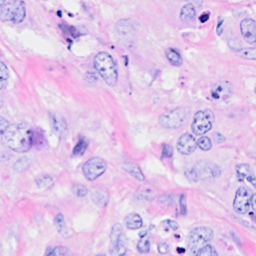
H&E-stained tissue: Breast